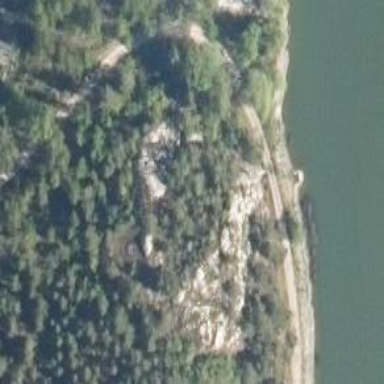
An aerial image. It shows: Landscape of bare rock.